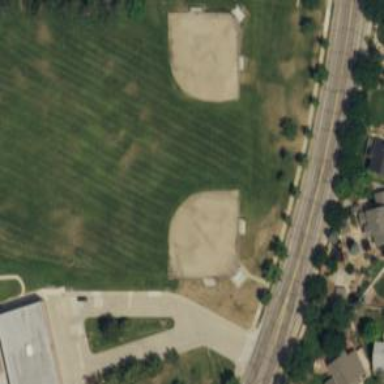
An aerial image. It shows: Baseball pitch for leisure and sports activities.